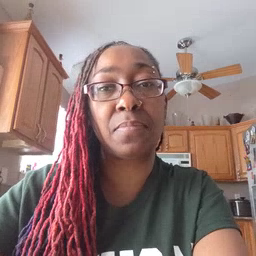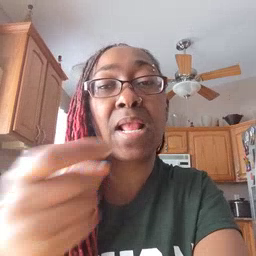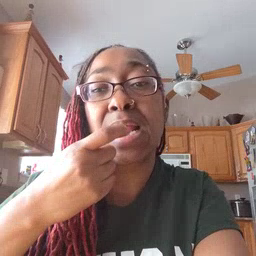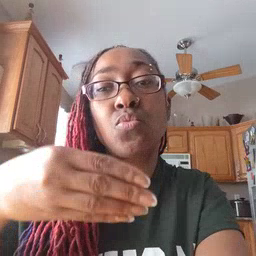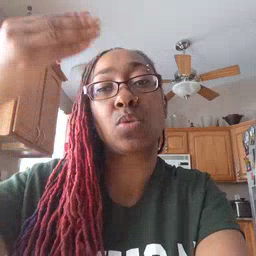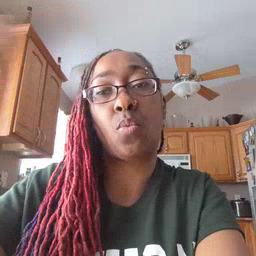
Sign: glasswindow